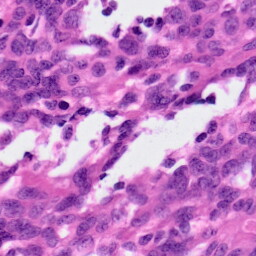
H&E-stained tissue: Ovarian